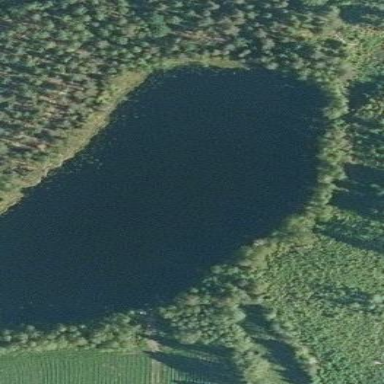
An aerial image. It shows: Serene pond surrounded by nature.